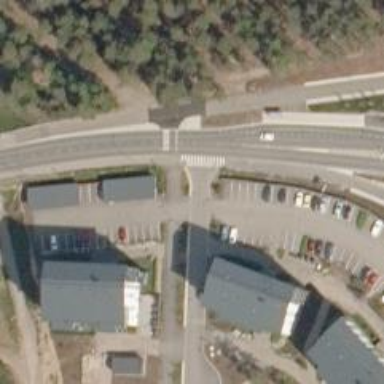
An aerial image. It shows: Secondary road with asphalt surface.